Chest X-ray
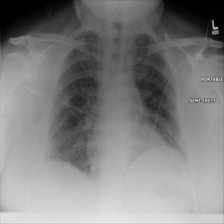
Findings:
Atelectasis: negative
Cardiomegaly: negative
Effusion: negative
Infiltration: negative
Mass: negative
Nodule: negative
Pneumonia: negative
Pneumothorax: negative
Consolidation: negative
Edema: negative
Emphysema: negative
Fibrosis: negative
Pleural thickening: negative
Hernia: negative